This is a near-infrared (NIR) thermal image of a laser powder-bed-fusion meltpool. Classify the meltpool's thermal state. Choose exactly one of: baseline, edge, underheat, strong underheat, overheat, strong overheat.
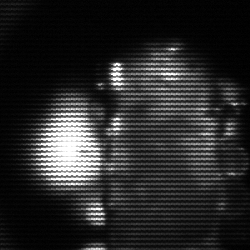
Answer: strong underheat